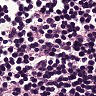
Metastatic tissue present: no